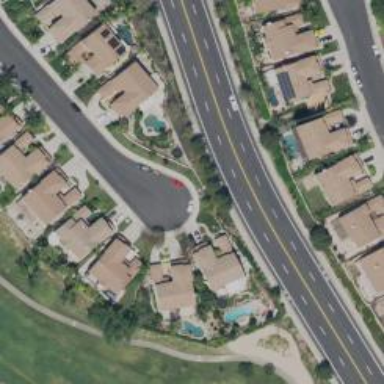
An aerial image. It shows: Secondary road with separate sidewalks.